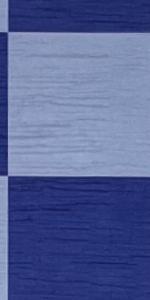
Label: Empty